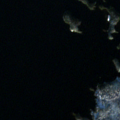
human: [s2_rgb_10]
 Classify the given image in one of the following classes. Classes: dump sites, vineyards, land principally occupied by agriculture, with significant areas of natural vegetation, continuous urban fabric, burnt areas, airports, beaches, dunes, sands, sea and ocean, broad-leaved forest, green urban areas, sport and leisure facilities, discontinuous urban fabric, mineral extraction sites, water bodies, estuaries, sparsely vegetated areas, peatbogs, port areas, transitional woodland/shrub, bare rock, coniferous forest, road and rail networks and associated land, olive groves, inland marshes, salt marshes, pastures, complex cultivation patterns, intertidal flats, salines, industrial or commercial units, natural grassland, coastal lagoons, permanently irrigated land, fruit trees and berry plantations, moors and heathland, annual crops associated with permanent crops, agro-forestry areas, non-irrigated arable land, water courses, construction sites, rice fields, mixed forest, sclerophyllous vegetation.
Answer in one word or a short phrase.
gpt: coniferous forest, mixed forest, water bodies